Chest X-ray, AP view. Patient: 26 years old, sex M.
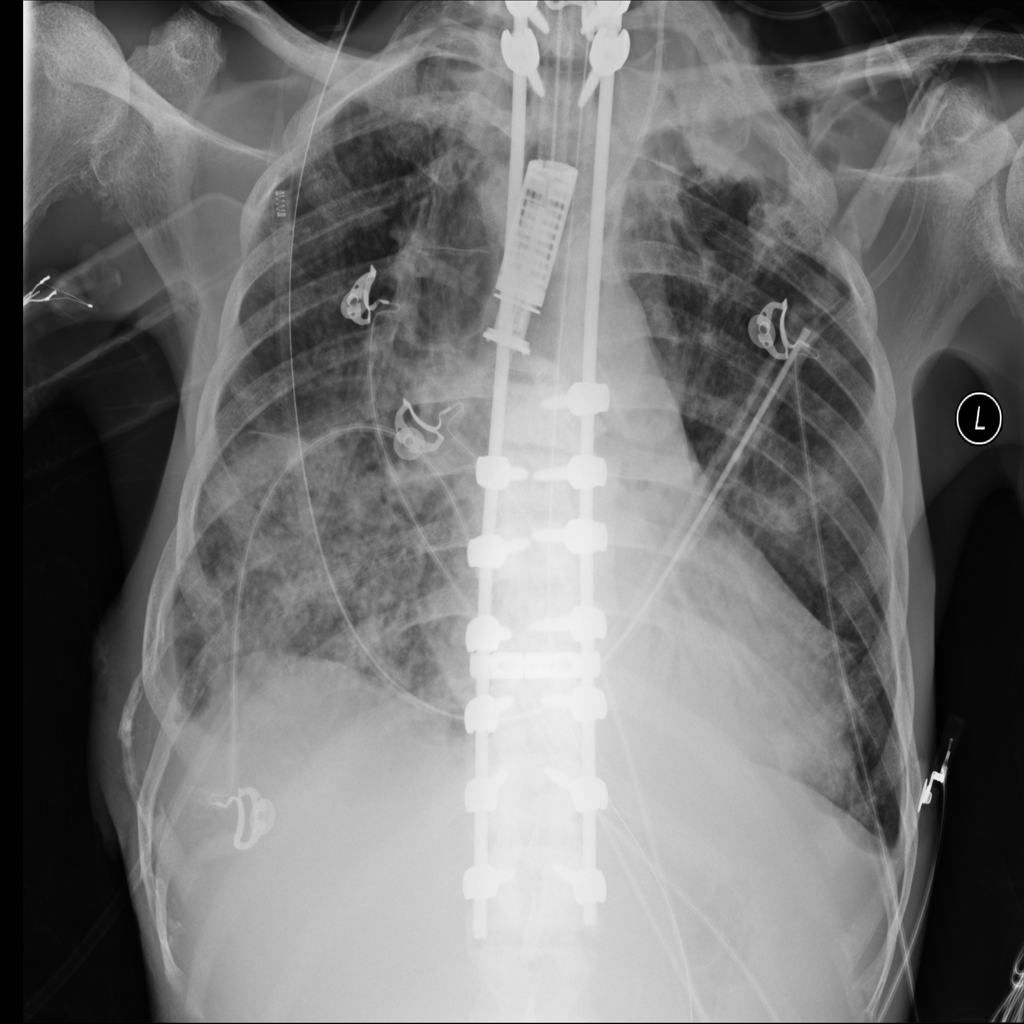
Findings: Atelectasis, Infiltration